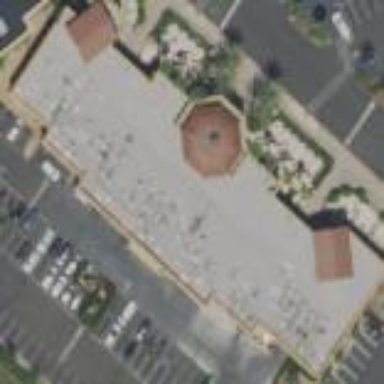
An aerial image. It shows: Retail building housing restaurant.